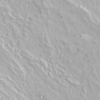
Label: not_dusty